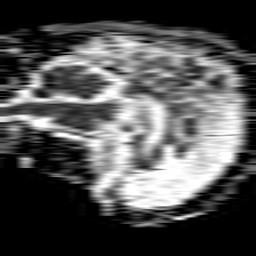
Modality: ADC
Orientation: sagittal
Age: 76
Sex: female
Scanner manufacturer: philips
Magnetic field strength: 1.5 T
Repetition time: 4.6 s
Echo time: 0.08517 s